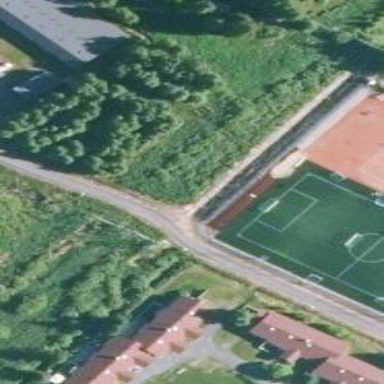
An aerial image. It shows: Cycling track within leisure land area.